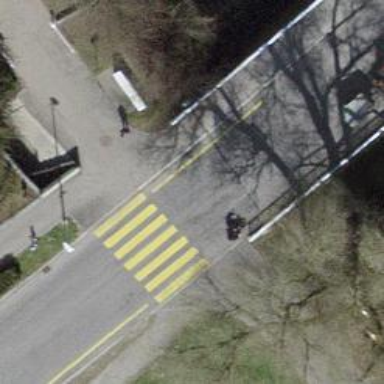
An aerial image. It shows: Sidewalk on bridge.